Brain MRI, t2w sequence, axial 2D slice.
Patient: age 34, sex F, weight 90 kg, height 1.9 m
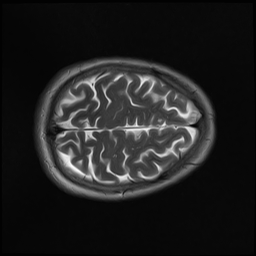